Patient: sex M, age 64
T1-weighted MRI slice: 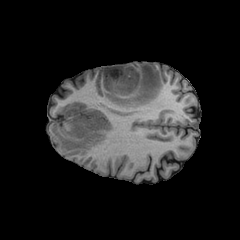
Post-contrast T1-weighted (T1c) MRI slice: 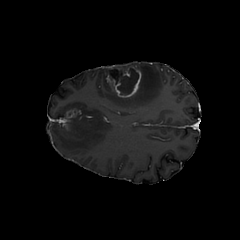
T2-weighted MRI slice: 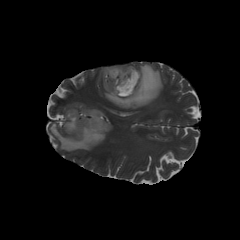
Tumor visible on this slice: yes
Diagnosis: Glioblastoma, IDH-wildtype
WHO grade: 4